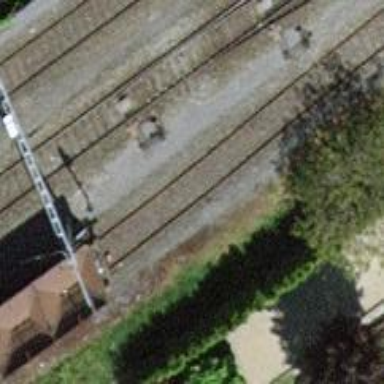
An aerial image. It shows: Single-track railway yard.